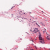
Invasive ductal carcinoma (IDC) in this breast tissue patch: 1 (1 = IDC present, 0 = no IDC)